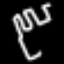
Label: fork